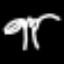
Label: palm tree